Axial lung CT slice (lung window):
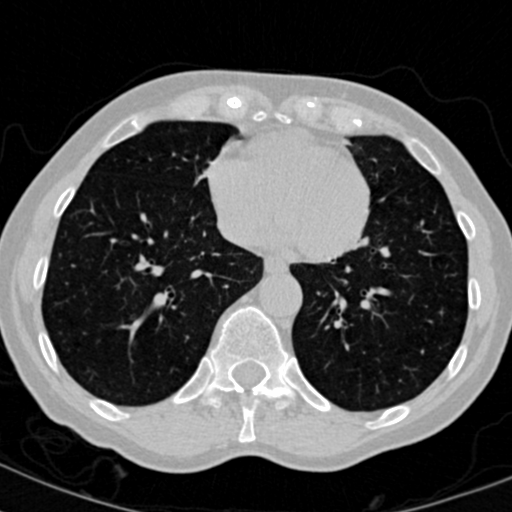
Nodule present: no